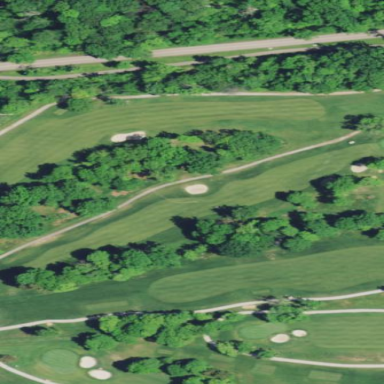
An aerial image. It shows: Golf fairway surrounded by grass.